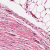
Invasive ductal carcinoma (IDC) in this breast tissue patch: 0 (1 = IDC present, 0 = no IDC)